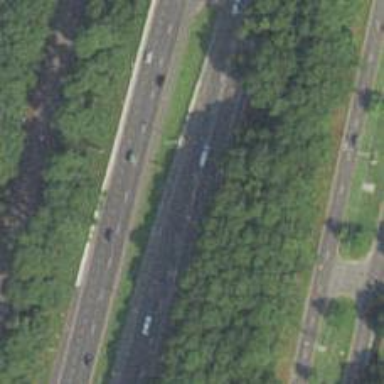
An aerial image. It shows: View of motorway.